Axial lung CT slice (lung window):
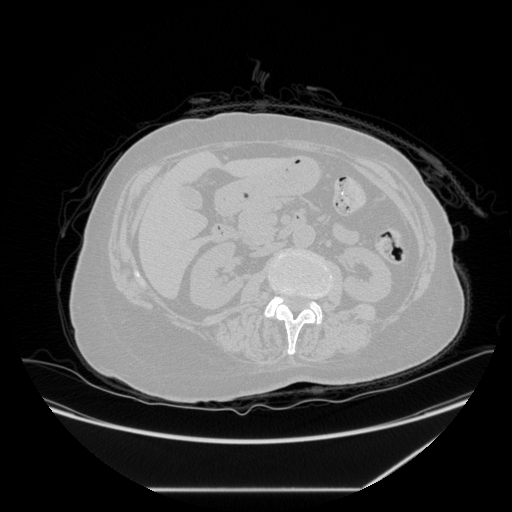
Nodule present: no